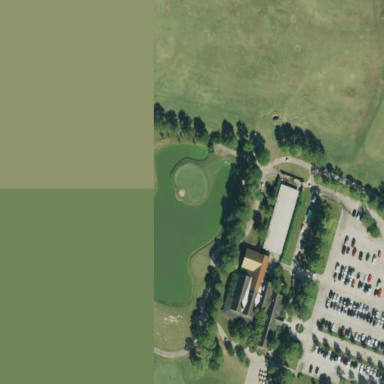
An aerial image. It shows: Water hazard on golf course. The hazard is natural water feature.